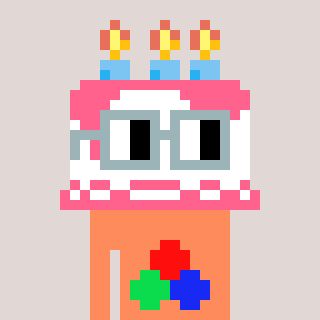
a pixel art character with square dark gray glasses, a cake-shaped head and a peachy-colored body on a warm background